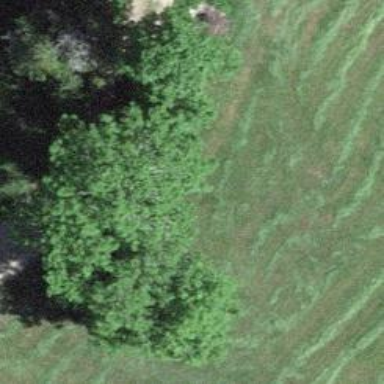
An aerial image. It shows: Agricultural area with deciduous broadleaved trees.